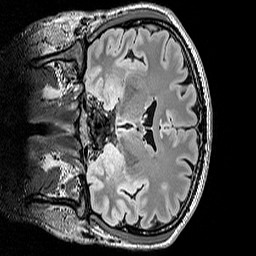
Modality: FLAIR
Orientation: coronal
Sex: male
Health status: ill
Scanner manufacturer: siemens
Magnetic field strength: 3 T
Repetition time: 5 s
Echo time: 0.388 s